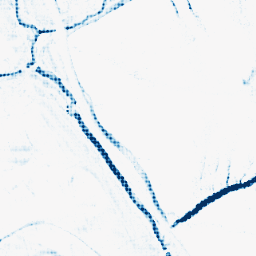
Category: morphological
Decomposition family: morphological_rect
Decomposition parameters: operation: closing
width: 5
height: 10
Upsampling method: sinc_blackman
Upsampling parameters: scale: 4
kernel_size: 4
Upsampling scale: 4